Field crop: maize
Growth stage: 1
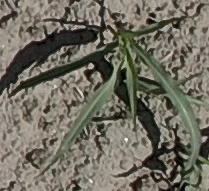
Species: sorghum